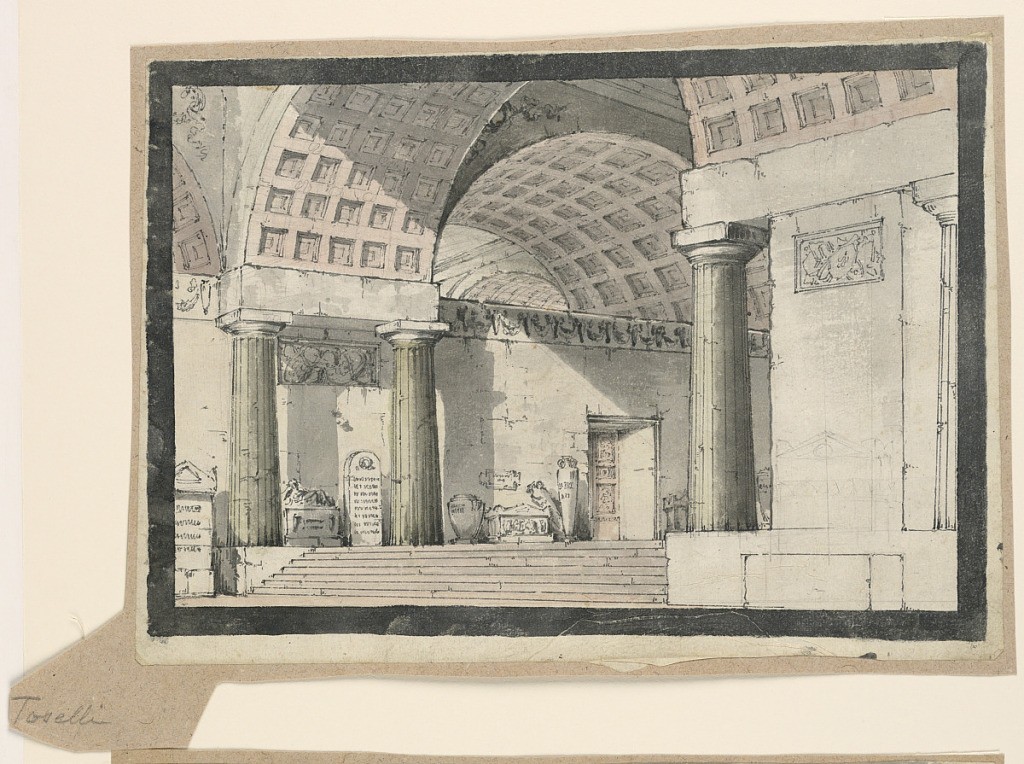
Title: Stage Design, Classical Temple Interior with Tombs
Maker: Angelo Toselli, ca. 1765? – 1826
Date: early 19th century
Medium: Pen and brown ink, brush and yellow, brown, and gray wash on laid paper, laid down, ruled border in pen and black ink
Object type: Drawing
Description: Horizontal rectangle. Interior of temple with tombs, vaults on columns.